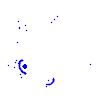
Particle: pion